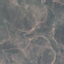
Land use / land cover class: HerbaceousVegetation